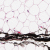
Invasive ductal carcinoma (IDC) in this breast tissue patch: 0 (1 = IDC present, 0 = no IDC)